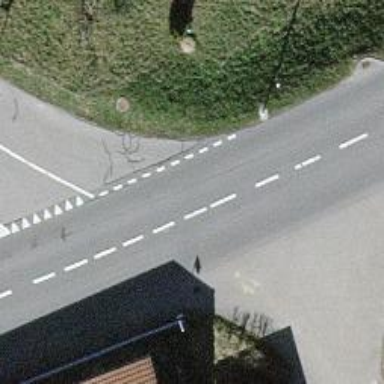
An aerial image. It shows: Bus stop with platform for public transport.